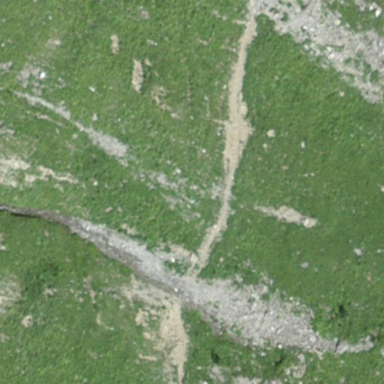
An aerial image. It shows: Scree landscape.